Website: lowes
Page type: payment
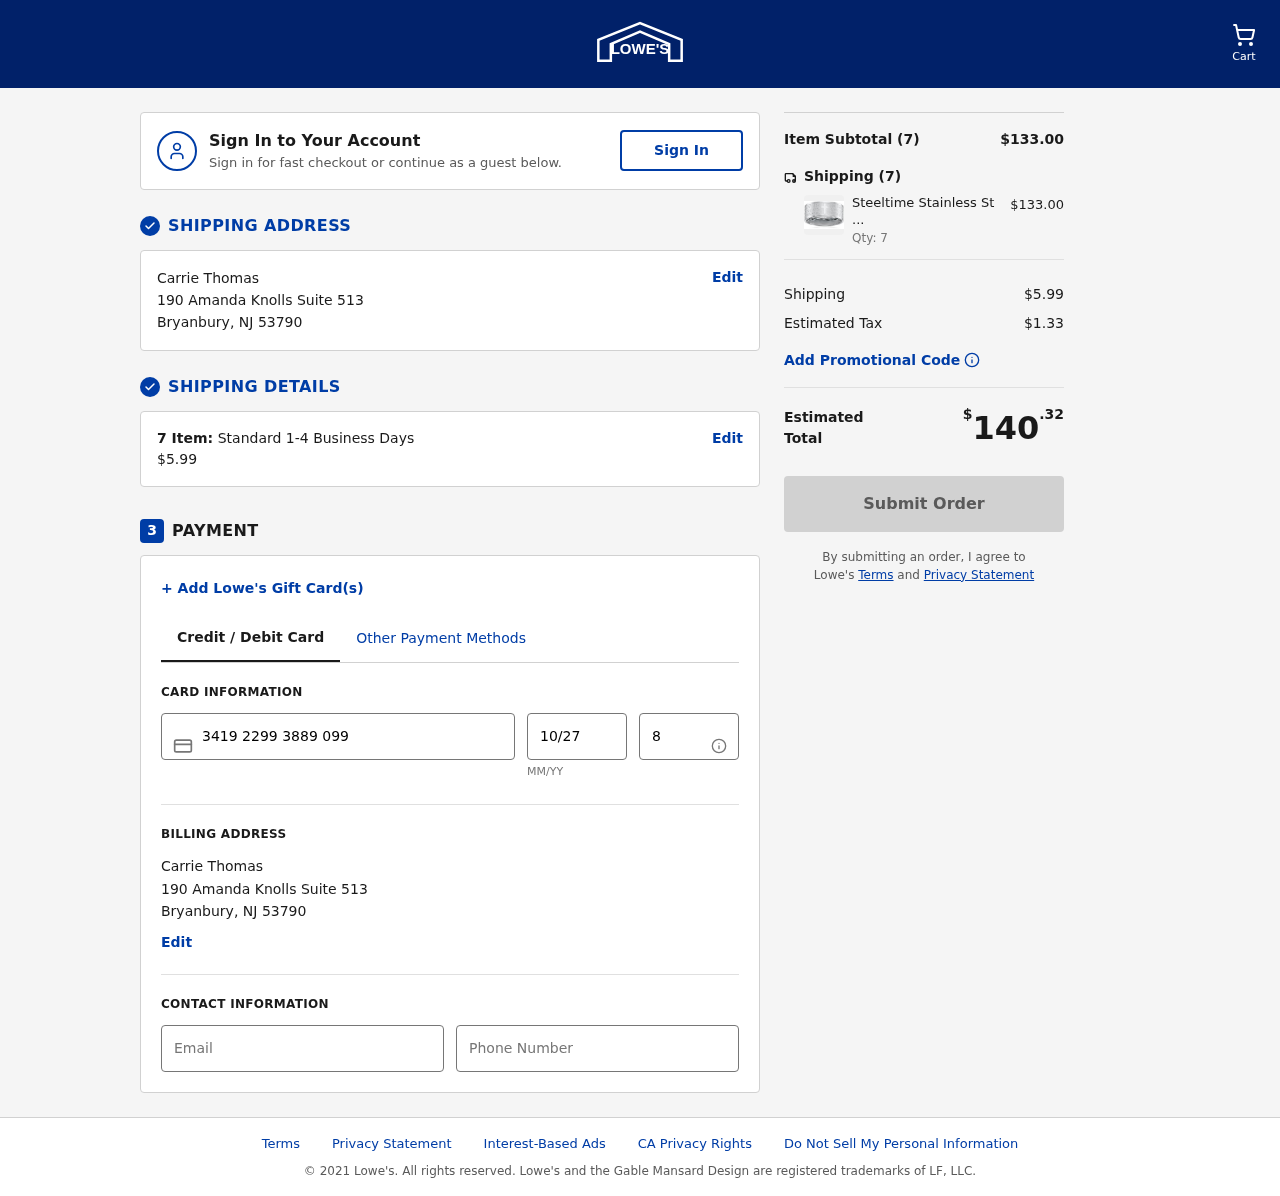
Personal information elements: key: PII_CARD_CVV
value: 8609
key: PII_CARD_EXPIRY
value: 10/27
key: PII_CARD_NUMBER
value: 3419 2299 3889 099
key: PII_CITY
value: Bryanbury
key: PII_EMAIL
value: carriethomas@yahoo.com
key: PII_FULLNAME
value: Carrie Thomas
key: PII_PHONE
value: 3742668705
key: PII_POSTCODE
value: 53790
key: PII_STATE_ABBR
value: NJ
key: PII_STREET
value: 190 Amanda Knolls Suite 513
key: PII_FULLNAME2
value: Carrie Thomas
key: PII_STREET2
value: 190 Amanda Knolls Suite 513
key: PII_CITY2
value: Bryanbury
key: PII_STATE_ABBR2
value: NJ
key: PII_POSTCODE2
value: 53790
Product elements: key: PRODUCT1_NAME
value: Steeltime Stainless Steel Serenity Prayer Band Ring, Size 12
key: PRODUCT1_PRICE
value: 19
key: PRODUCT1_QUANTITY
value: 7
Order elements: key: ORDER_NUM_ITEMS
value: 7
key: ORDER_SHIPPING_COST
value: $5.99
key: ORDER_NUM_ITEMS2
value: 7
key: ORDER_SUBTOTAL
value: $133.00
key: ORDER_NUM_ITEMS3
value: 7
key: ORDER_SHIPPING_COST2
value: $5.99
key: ORDER_TAX
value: $1.33
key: ORDER_TOTAL
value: $140.32